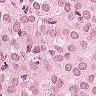
Metastatic tissue present: yes